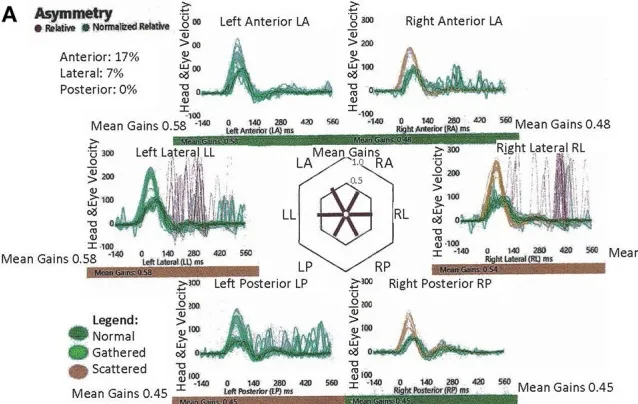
Peripheral vestibular assessment:. Video head impulse Test (vHIT), demonstrated reduced gain in all six canals, more marked in the right anterior (asymmetry 17%), and ,both posterior canals.
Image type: pathology (h&e)